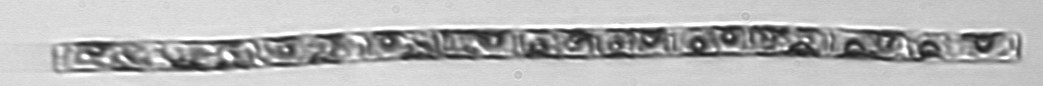
Label: Guinardia_delicatula